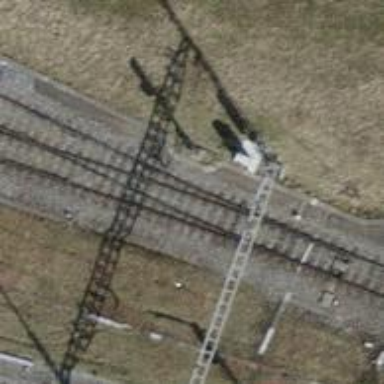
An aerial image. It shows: Railway switch.